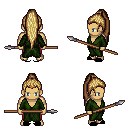
a pixel art fantasy rpg character, male body template, human, tanned skin, green robe, red pants, blonde extra-long topknot hairstyle, black slippers, spear, four views (front, back, left, right), 2x2 character sprite sheet, small pixel art, hard edges, no anti-aliasing